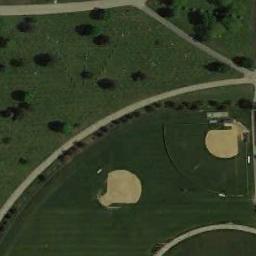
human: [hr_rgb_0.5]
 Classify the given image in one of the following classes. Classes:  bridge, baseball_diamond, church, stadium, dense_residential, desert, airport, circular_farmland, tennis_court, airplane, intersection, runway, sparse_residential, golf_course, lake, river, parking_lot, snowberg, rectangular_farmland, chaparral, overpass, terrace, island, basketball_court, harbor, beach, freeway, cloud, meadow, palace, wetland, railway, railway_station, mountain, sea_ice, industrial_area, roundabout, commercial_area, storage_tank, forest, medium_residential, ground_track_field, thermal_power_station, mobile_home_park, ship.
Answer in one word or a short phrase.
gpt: baseball_diamond